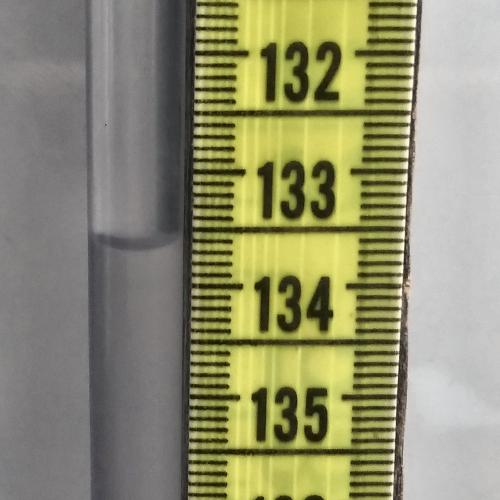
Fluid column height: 133.6 cm